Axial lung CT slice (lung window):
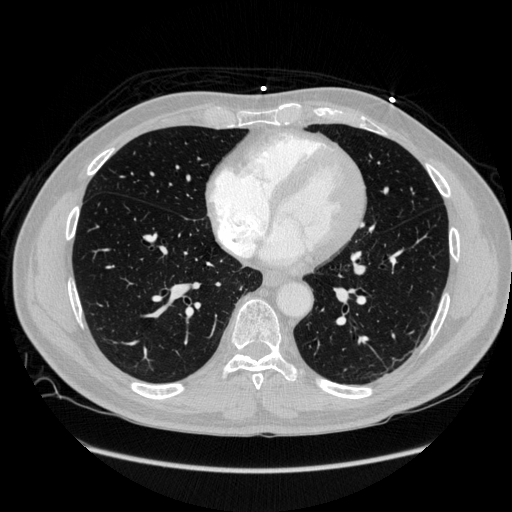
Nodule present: no